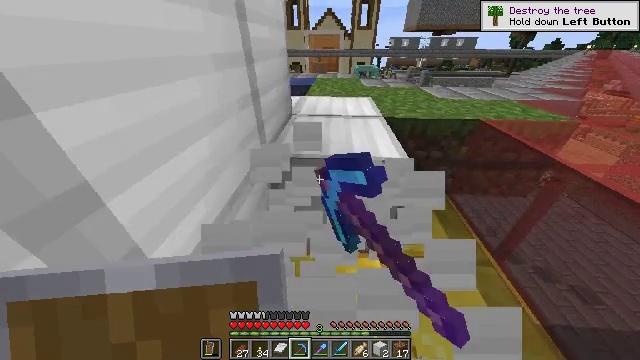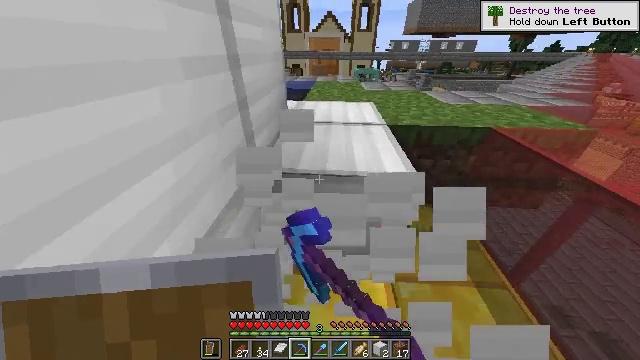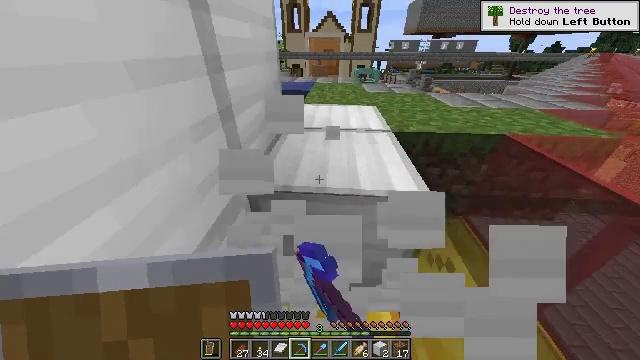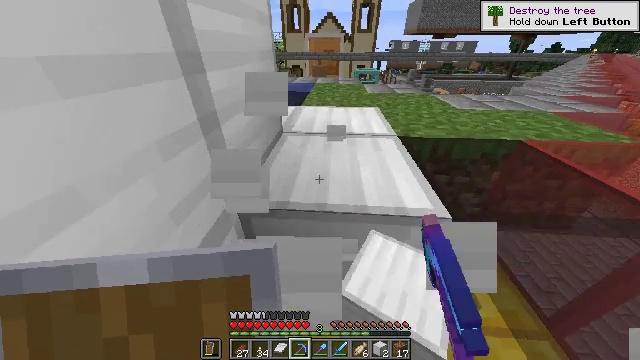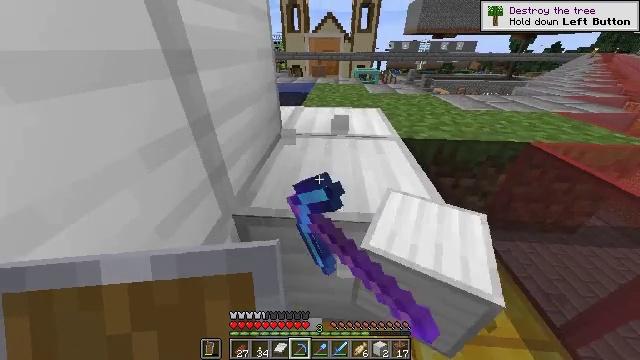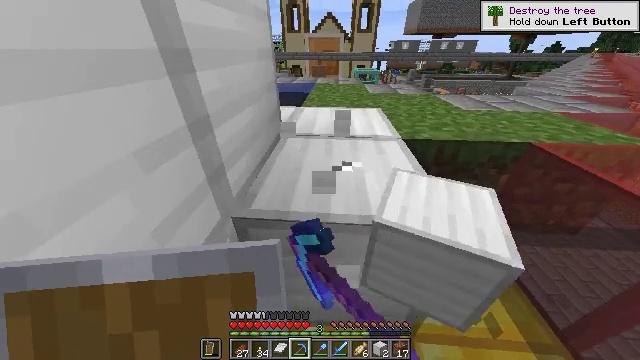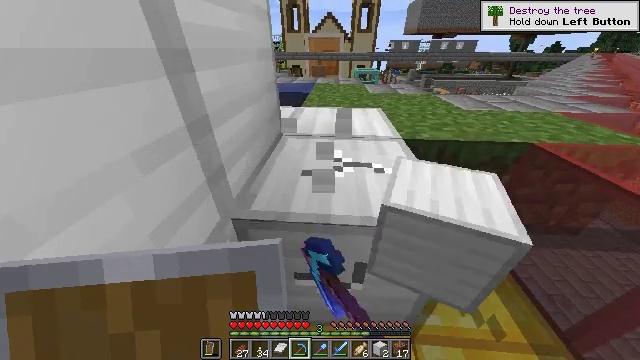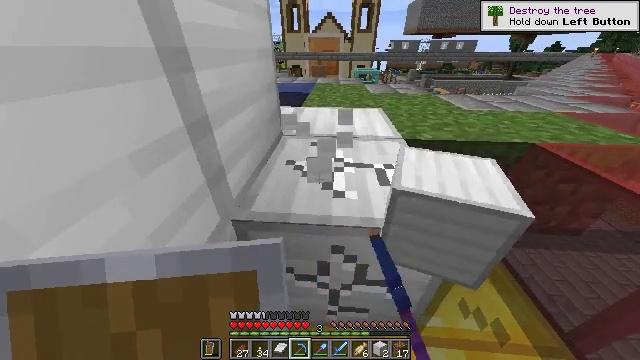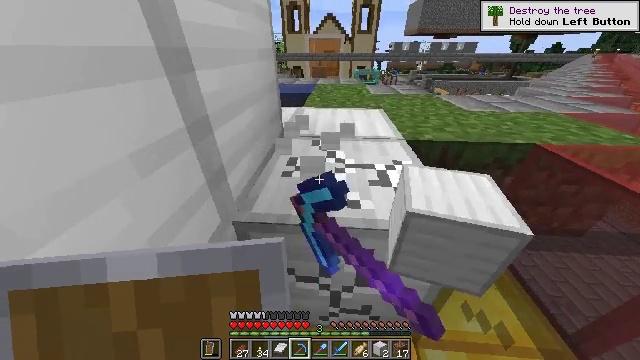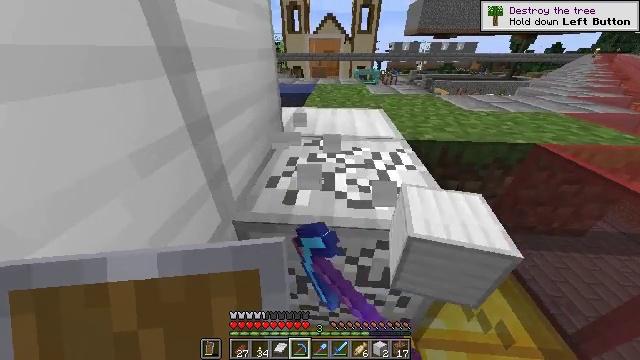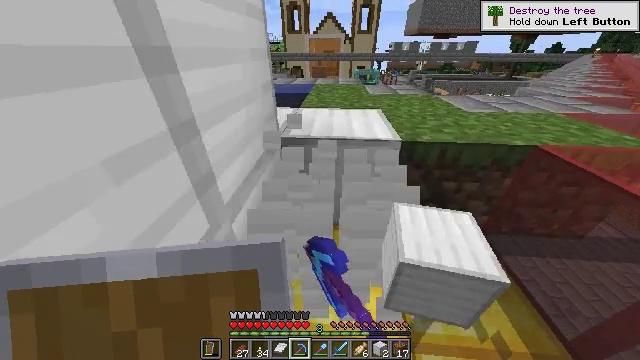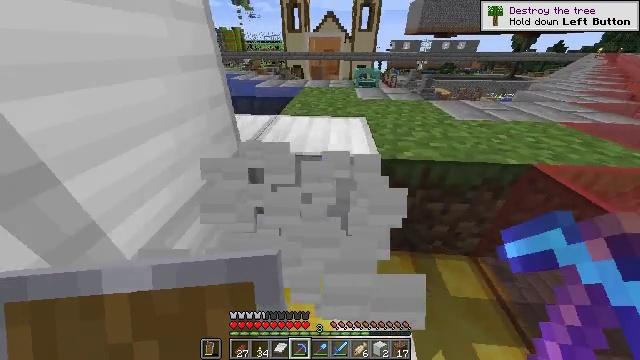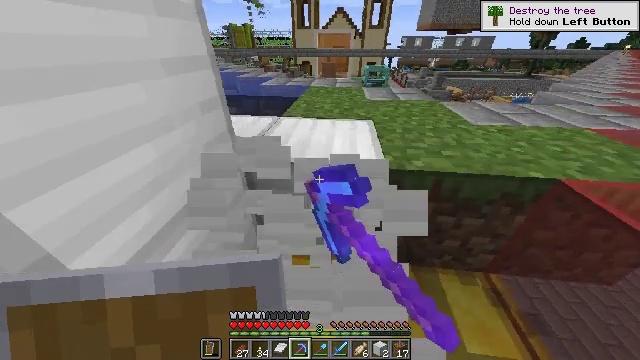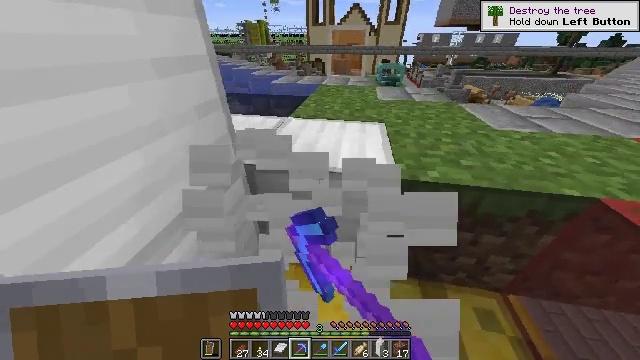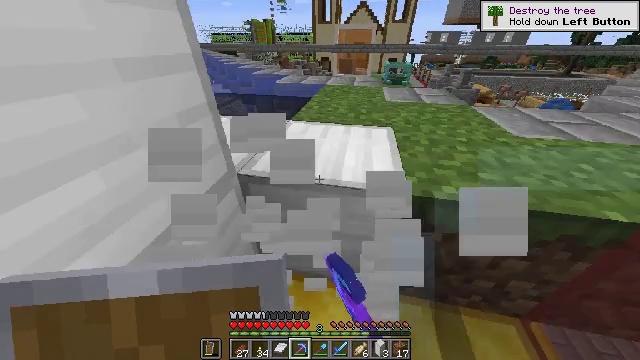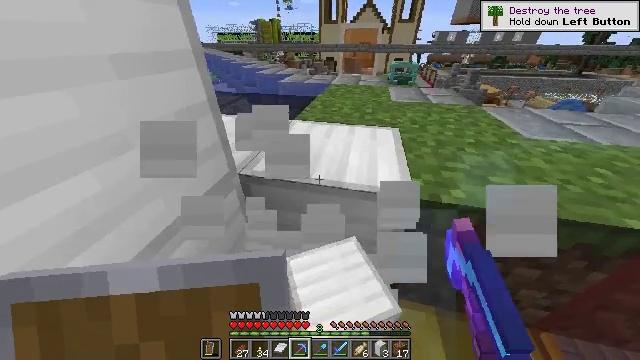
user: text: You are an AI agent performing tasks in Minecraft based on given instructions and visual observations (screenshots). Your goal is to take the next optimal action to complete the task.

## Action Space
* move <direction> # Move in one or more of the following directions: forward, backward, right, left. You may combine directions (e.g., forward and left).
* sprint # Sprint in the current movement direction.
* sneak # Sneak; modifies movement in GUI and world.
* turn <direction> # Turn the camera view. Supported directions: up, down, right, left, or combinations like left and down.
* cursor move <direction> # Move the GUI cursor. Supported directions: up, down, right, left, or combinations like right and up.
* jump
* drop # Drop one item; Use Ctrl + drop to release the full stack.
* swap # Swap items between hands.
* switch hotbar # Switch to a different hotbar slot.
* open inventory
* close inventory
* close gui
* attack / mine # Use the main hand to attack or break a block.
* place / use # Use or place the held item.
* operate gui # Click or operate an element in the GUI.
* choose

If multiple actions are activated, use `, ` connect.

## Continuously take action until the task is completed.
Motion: motion action
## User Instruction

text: Mine iron block from a structure.
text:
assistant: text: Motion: move forward, attack / mine
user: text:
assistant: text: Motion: attack / mine
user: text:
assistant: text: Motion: attack / mine
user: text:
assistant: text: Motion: attack / mine
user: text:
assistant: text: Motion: attack / mine
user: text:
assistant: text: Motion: attack / mine
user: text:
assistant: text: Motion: attack / mine
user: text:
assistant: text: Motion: attack / mine
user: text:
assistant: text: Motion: attack / mine
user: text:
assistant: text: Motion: move forward and move right, attack / mine
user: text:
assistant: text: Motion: move forward and move right, attack / mine
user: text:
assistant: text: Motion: move forward and move right, turn left, attack / mine
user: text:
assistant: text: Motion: move right, turn left, attack / mine
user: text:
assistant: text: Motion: turn left, attack / mine
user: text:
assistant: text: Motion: turn left, attack / mine
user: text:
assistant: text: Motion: attack / mine
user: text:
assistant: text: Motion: turn left, attack / mine
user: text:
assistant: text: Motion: turn left and down, attack / mine
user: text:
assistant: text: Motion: turn left, attack / mine
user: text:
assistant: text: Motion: turn left, attack / mine
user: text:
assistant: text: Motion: move forward and move right, turn left, attack / mine
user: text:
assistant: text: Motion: move forward and move right, turn left, attack / mine
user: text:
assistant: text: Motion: move forward and move right, turn left, attack / mine
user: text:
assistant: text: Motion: move forward and move right, turn left and down, attack / mine
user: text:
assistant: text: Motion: move forward and move right, turn left and down, attack / mine
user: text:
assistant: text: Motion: move forward and move right, turn left and down, attack / mine
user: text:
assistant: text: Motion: turn left, attack / mine
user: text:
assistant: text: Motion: turn left
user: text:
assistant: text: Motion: turn left and down, attack / mine
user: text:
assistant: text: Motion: turn left and up, attack / mine